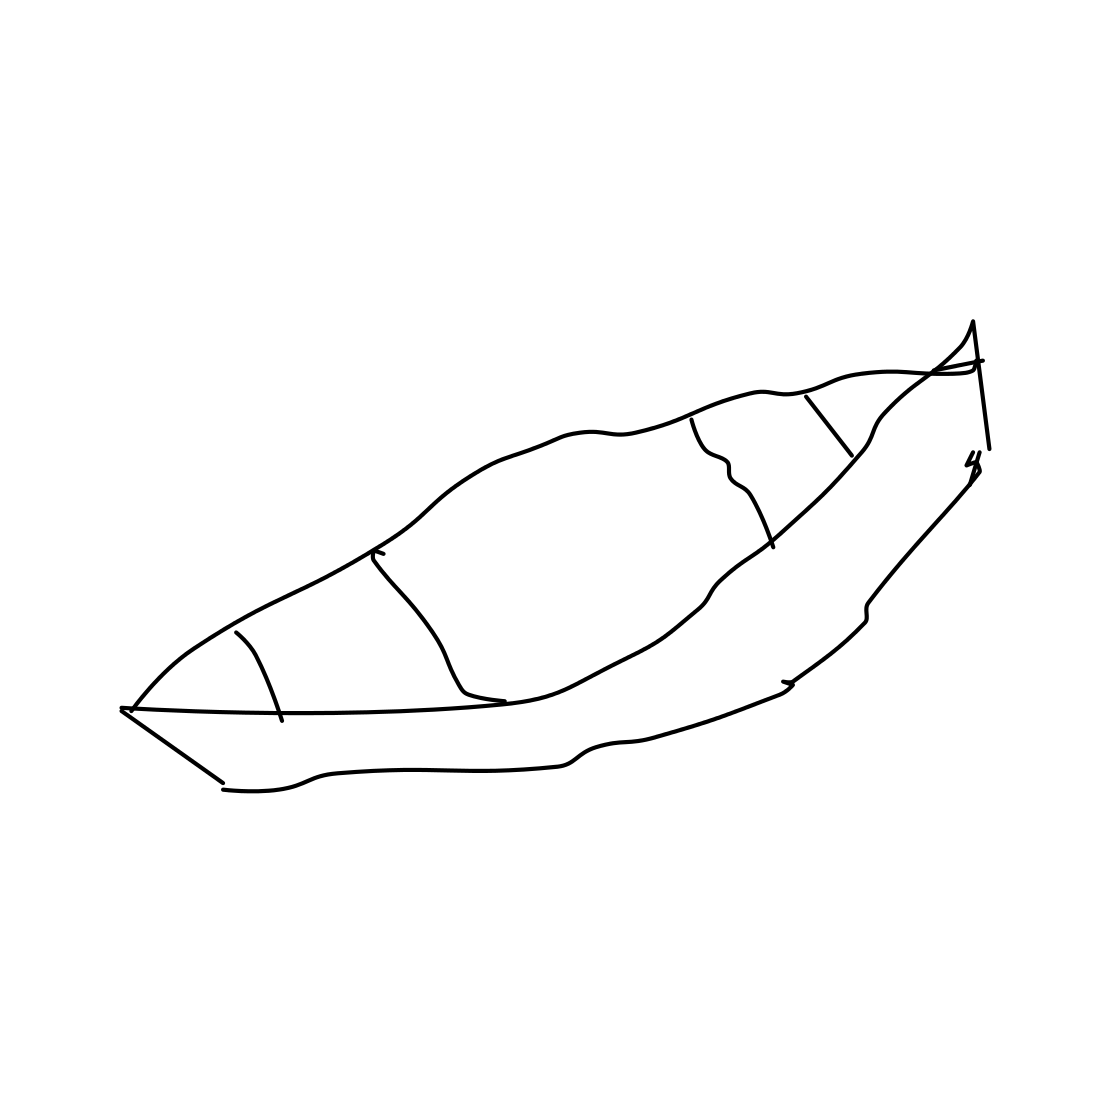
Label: canoe